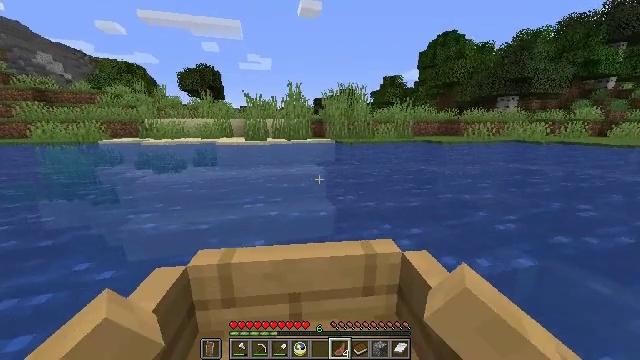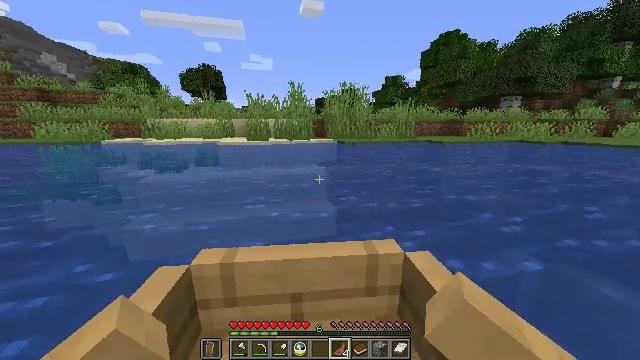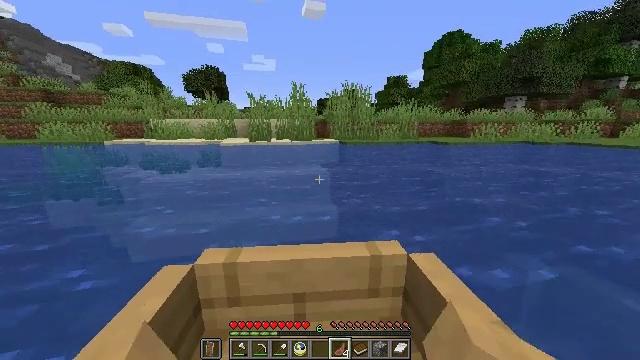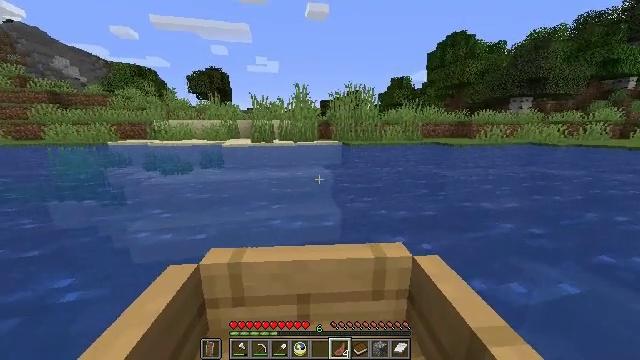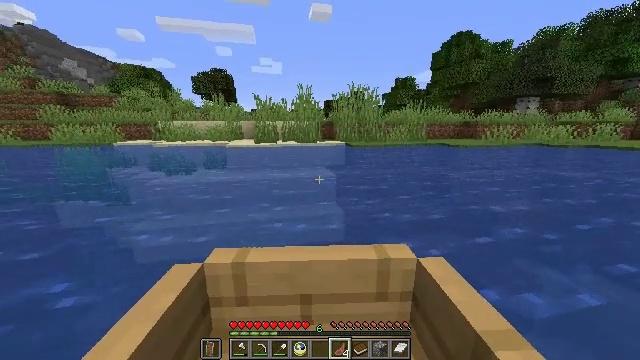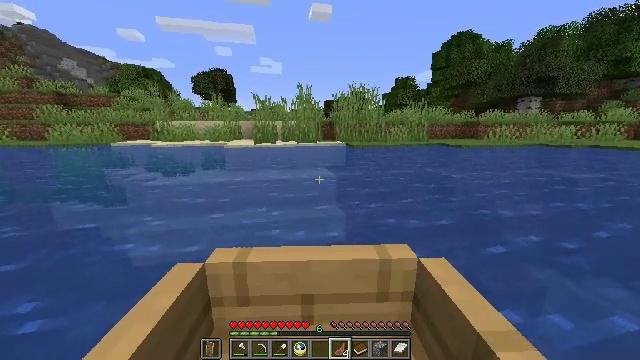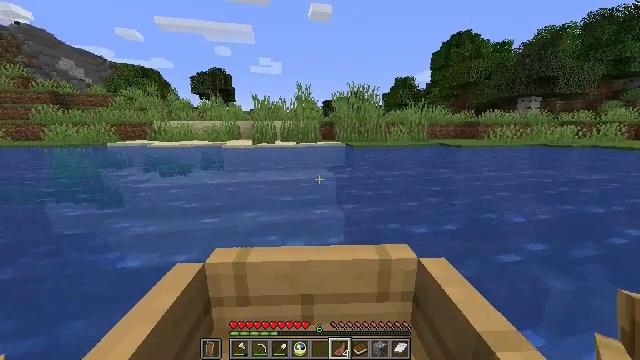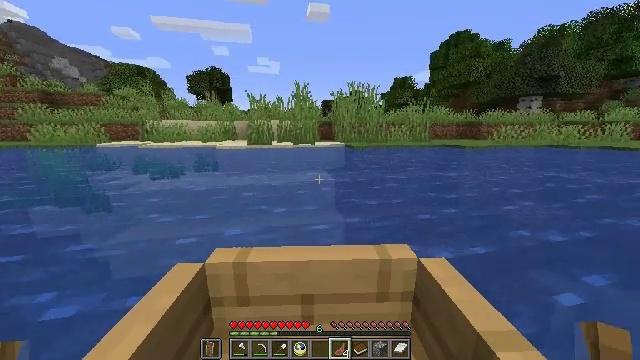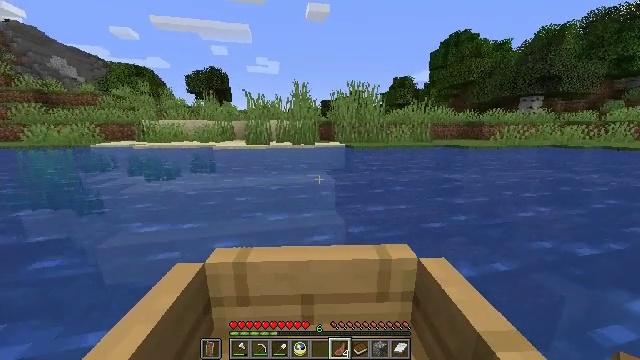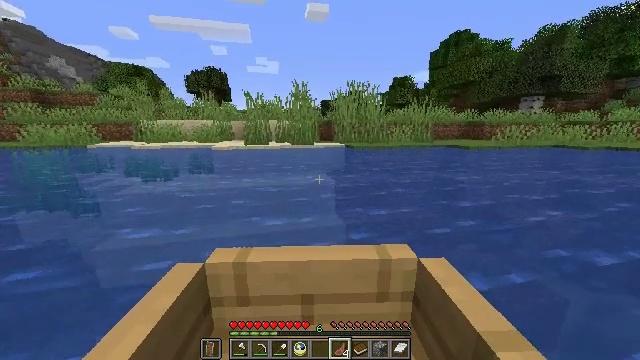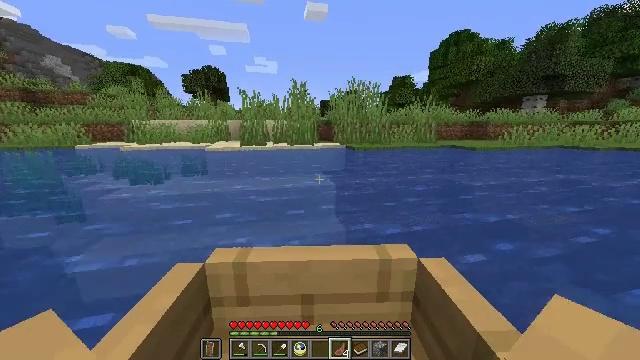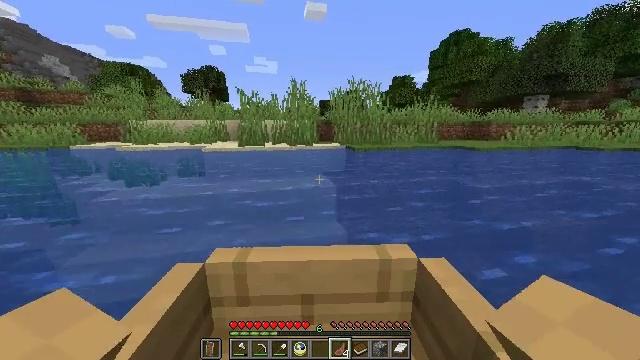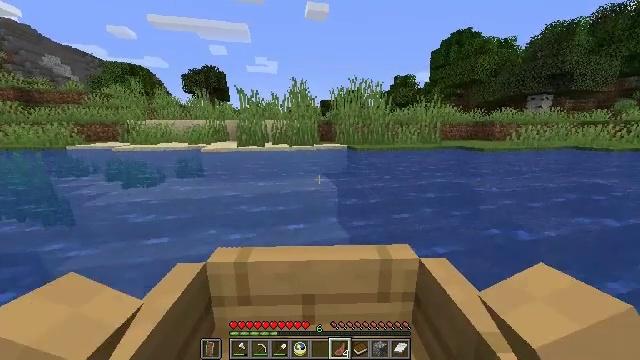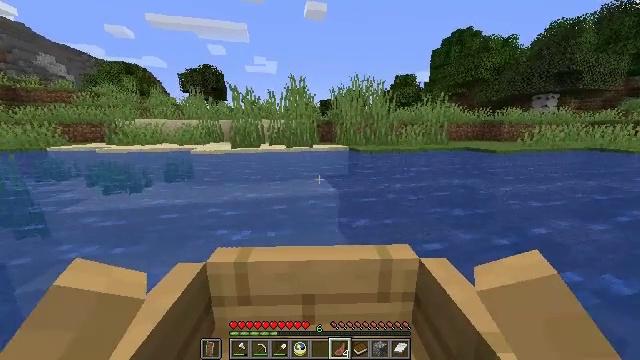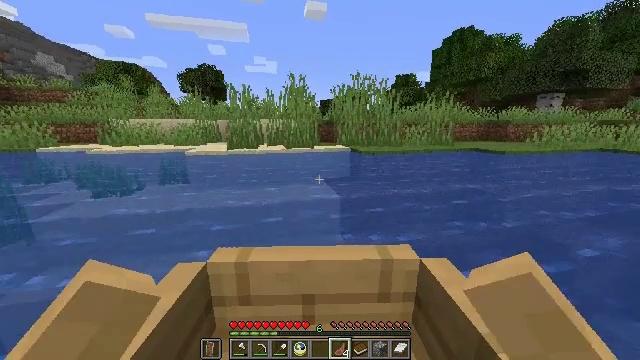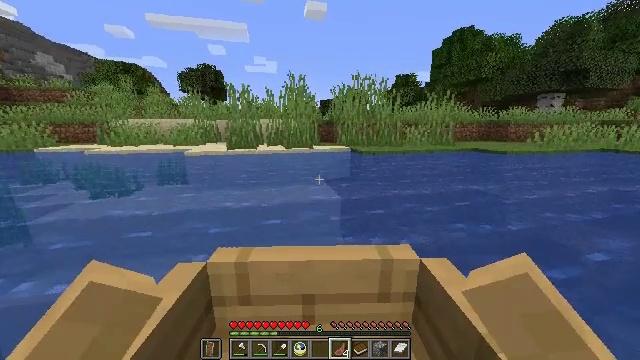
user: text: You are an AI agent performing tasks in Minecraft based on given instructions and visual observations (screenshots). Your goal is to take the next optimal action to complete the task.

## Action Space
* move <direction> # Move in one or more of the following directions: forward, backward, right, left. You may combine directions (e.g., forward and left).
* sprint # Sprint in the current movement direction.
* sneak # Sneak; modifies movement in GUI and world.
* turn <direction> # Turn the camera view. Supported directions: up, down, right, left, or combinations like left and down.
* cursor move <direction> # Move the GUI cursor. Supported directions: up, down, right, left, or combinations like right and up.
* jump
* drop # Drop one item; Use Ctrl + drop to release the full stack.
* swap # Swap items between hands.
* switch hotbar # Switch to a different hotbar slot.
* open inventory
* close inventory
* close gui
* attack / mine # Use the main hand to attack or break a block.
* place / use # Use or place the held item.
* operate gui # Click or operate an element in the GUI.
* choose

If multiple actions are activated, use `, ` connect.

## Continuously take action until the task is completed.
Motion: motion action
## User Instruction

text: Remove an iron axe from the inventory.
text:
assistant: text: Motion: move forward
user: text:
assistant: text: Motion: move forward
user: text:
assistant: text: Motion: move forward, turn left
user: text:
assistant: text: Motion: move forward, turn left
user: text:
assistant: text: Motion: move forward
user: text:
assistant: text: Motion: move forward
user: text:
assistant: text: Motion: move forward
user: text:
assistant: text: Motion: move forward
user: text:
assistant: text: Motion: move forward
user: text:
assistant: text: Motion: move forward, sprint
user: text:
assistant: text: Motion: move forward, sprint
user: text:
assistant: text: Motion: move forward, sprint
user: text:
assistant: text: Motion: move forward, sprint
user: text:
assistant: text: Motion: move forward, sprint
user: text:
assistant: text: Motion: move forward, sprint
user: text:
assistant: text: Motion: move forward, sprint
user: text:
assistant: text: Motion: move forward, sprint
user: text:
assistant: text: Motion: move forward, sprint
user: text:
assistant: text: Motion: move forward
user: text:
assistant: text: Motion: move forward
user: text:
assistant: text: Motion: move forward
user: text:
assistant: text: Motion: move forward
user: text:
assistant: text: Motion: move forward
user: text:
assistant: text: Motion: move forward
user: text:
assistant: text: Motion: move forward
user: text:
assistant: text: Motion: sneak
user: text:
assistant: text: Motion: sneak
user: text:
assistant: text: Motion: sneak
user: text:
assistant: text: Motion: sneak
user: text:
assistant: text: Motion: no_op